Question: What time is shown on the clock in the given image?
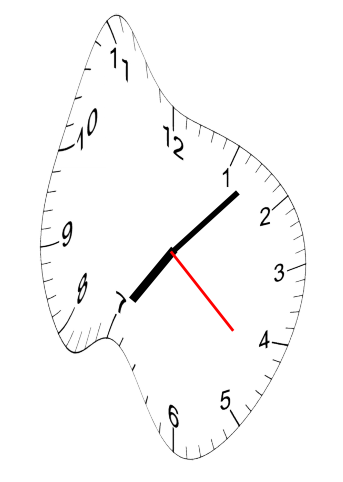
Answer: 07:07:22